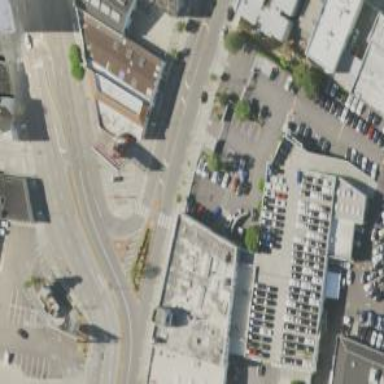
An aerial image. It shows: Commercial building housing car shop.